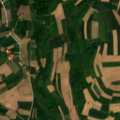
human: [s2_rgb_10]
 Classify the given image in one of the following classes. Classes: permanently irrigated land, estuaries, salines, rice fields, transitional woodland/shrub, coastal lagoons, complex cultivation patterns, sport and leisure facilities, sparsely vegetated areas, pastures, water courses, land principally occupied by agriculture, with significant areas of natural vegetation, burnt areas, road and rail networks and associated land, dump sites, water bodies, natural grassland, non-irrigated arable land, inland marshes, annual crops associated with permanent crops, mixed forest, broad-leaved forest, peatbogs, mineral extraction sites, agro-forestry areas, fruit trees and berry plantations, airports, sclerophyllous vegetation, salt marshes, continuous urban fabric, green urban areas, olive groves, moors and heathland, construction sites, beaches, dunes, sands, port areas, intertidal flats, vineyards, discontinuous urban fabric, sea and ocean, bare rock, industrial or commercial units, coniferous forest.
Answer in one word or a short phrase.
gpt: complex cultivation patterns, land principally occupied by agriculture, with significant areas of natural vegetation